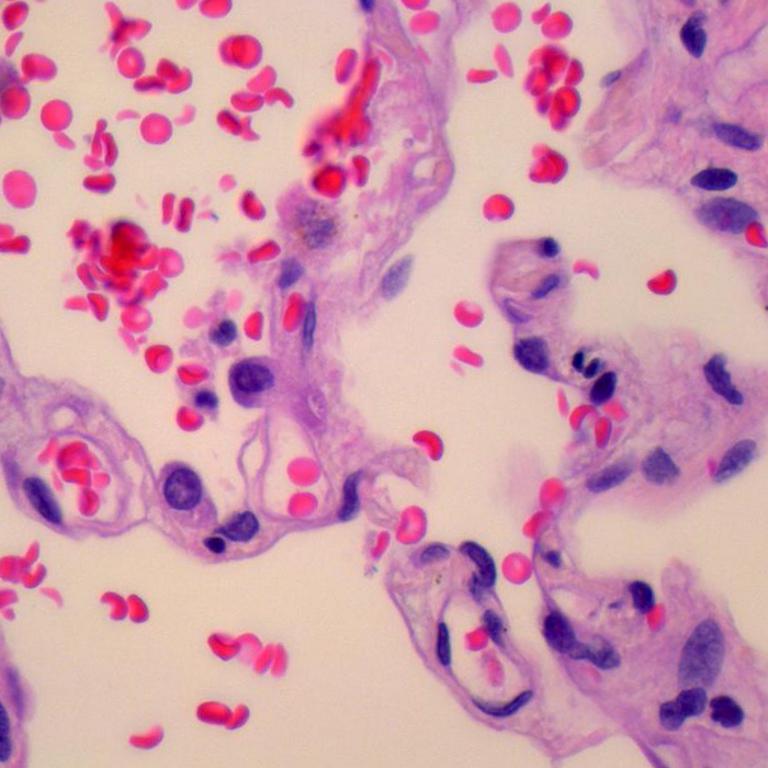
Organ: lung
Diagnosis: benign